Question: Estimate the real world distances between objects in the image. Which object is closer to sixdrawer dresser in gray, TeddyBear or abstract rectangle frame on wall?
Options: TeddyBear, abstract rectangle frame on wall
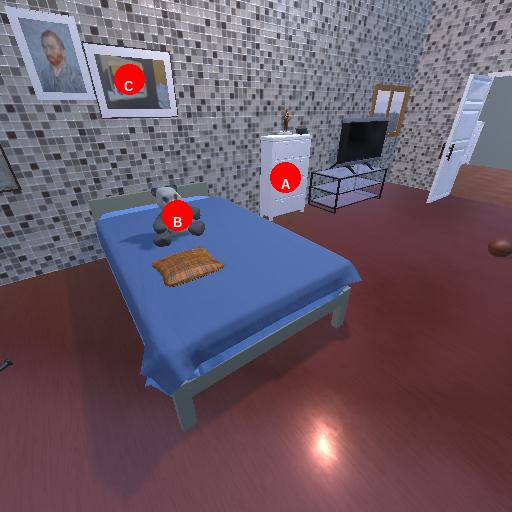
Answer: TeddyBear